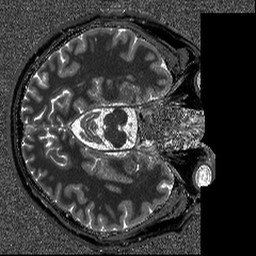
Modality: T1map
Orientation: axial
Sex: male